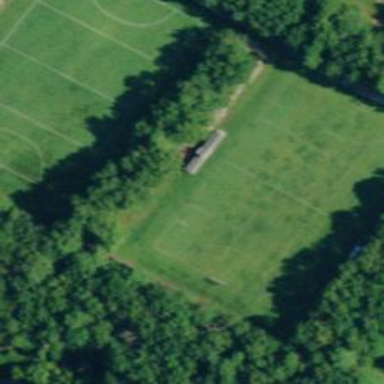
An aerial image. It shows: Lacrosse pitch for leisure sports activities.